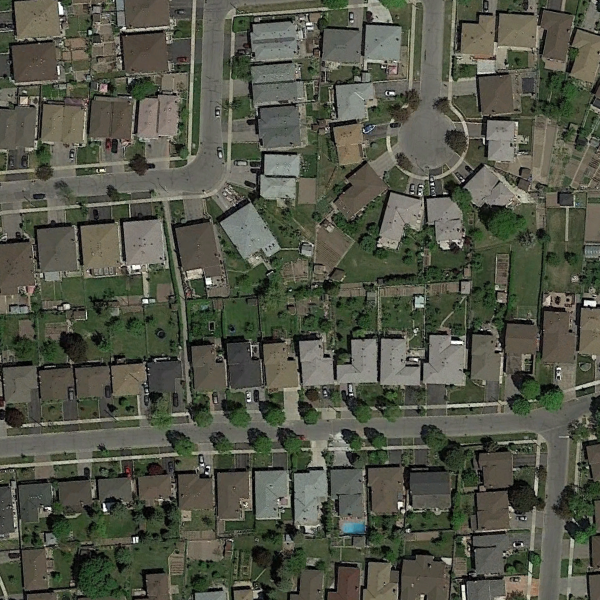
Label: DenseResidential